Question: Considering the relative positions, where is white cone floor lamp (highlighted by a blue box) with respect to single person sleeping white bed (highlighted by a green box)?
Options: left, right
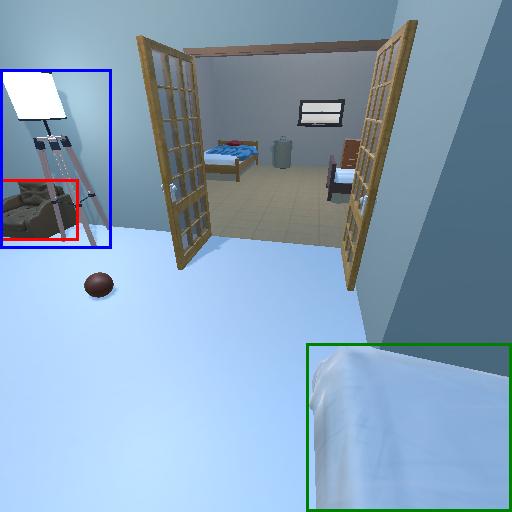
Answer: left